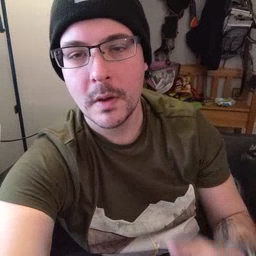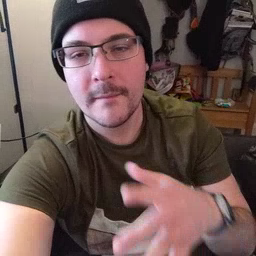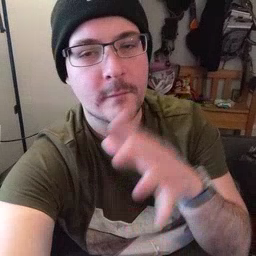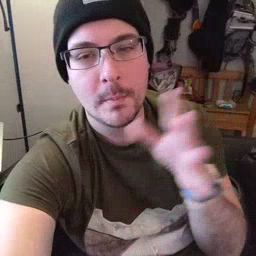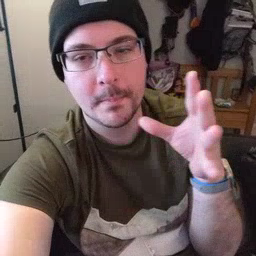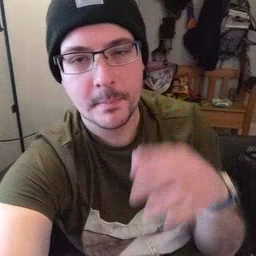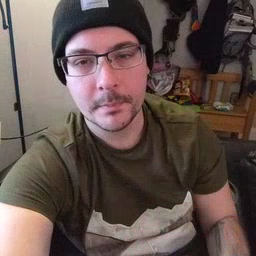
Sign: farm